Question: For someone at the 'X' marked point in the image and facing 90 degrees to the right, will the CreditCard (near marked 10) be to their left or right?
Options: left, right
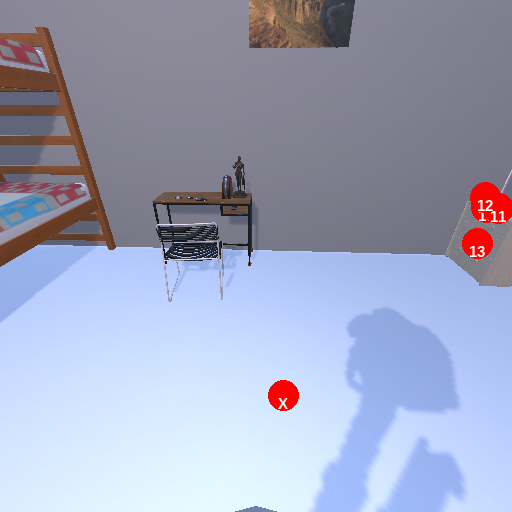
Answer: left